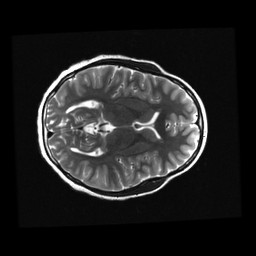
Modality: T2w
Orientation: axial
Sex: female
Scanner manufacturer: ge
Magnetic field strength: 3 T
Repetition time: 5 s
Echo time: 0.1012 s